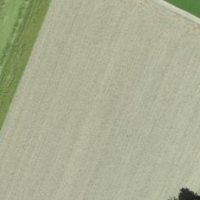
EUNIS habitat code: 52
Species observed at this site:
Cyperus esculentus